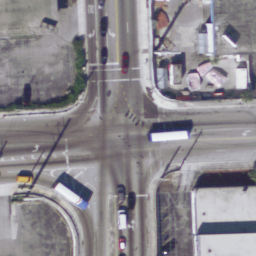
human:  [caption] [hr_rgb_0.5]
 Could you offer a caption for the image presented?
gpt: An intersection with some houses and plants at the corners .

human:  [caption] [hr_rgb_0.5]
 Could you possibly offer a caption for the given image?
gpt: An intersection with many cars on the road .

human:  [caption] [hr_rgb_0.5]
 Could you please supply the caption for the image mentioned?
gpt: A busy intersection with some houses and plants at the corners .

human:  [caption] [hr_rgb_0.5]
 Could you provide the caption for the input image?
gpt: A busy intersection with some cars parked at the corner .

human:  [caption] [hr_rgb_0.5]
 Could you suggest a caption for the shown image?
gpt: An intersection with two roads vertical to each other .